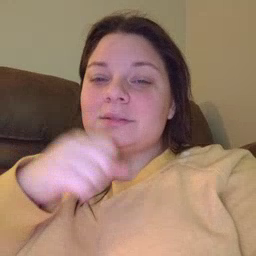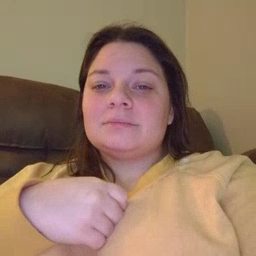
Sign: yes